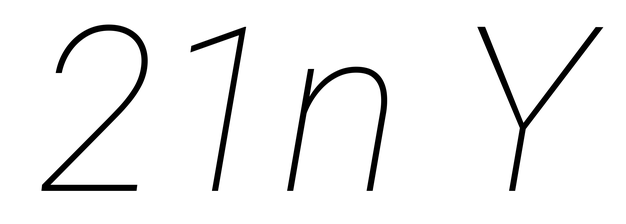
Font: Roboto-Italic_Thin_Italic